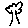
Label: tree